Question: Trying to use andengine to load a sprite entity, but the bottom and right sides of the sprite are being cut off.

The code:
'''
/*
* Create the bitmap texture atlas for the sprite's texture region
*/
BuildableBitmapTextureAtlas mBitmapTextureAtlas = new BuildableBitmapTextureAtlas(
mEngine.getTextureManager(), 256, 256, TextureOptions.BILINEAR);
/*
* Create the sprite's texture region via the
* BitmapTextureAtlasTextureRegionFactory
*/
mSpriteTextureRegion = BitmapTextureAtlasTextureRegionFactory.createFromResource(
mBitmapTextureAtlas, c, getSpriteId());
/* Build the bitmap texture atlas */
try
{
mBitmapTextureAtlas
.build(new BlackPawnTextureAtlasBuilder<IBitmapTextureAtlasSource, BitmapTextureAtlas>(
0, 1, 1));
}
catch (TextureAtlasBuilderException e)
{
e.printStackTrace();
}
/*
* Load the bitmap texture atlas into the device's gpu memory
*/
mBitmapTextureAtlas.load();
mSprite = new Sprite(getInitialX(), getInitialY(), mSpriteTextureRegion,
engine.getVertexBufferObjectManager());
/* Attach the marble to the Scene */
scene.attachChild(mSprite);
'''
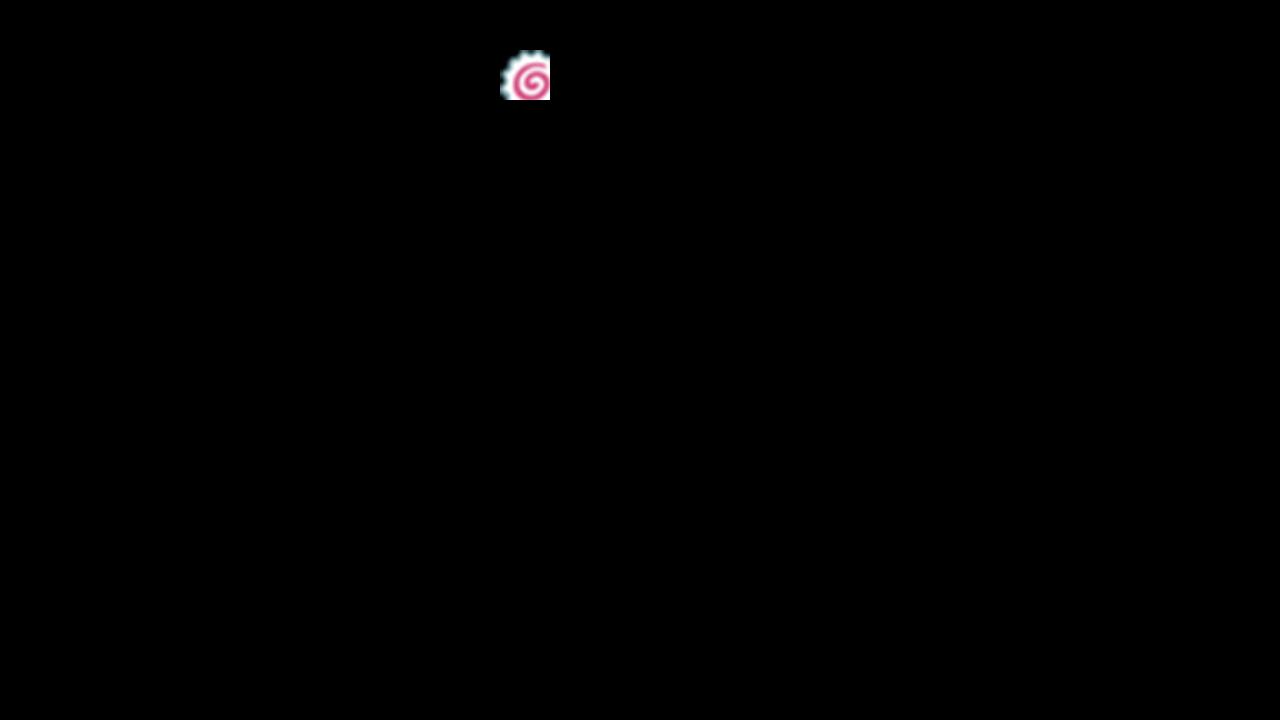
Answer: I suggest you use createFromAsset instead of createFromResource whenever possible, since Android resamples resources, making them of variable size and compression quality.
It appears that the problem you have may be related to that.
Try moving your image.png to the assets folder and then use this instead.
'''
BitmapTextureAtlasTextureRegionFactory.createFromAsset(texture, context, "path_to/your_file.png");
'''